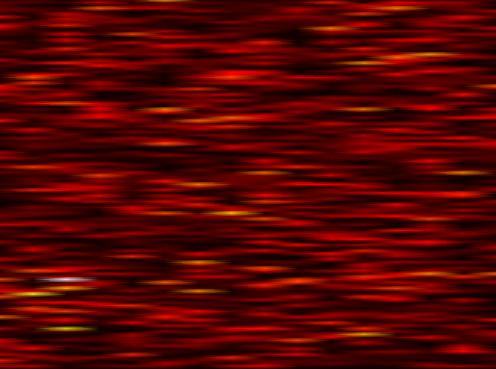
Label: UFMC